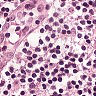
Metastatic tissue present: no